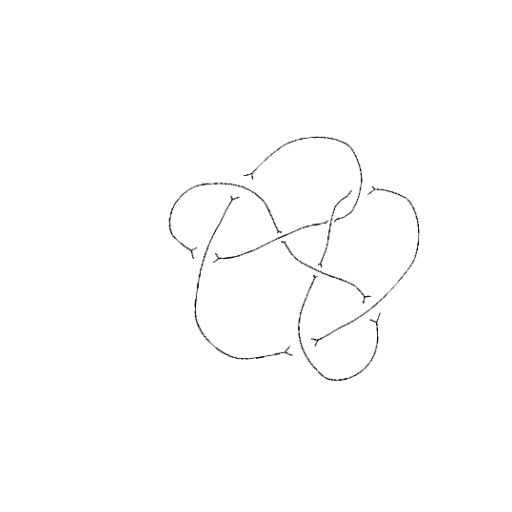
Crossing number: 8